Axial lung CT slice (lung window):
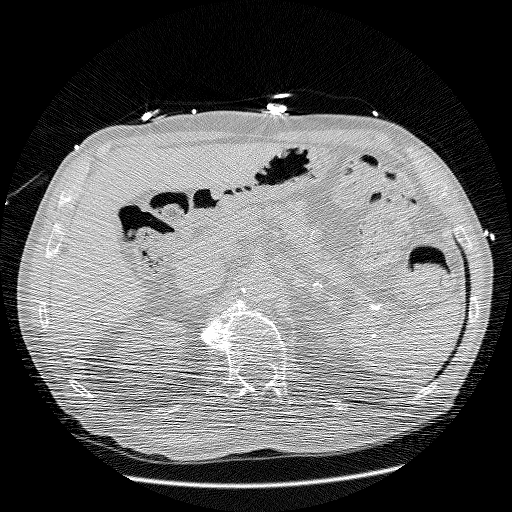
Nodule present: no